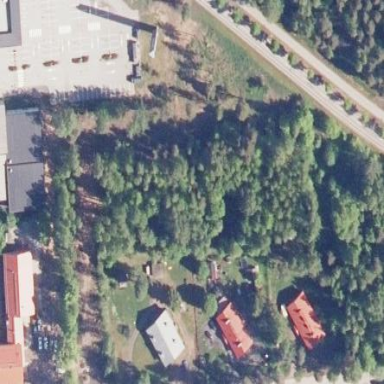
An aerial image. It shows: Fire station building.